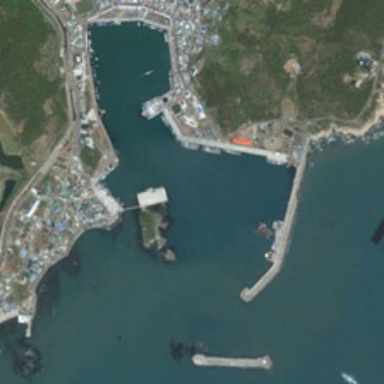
Some boats are in a large port near many buildings and green plants .